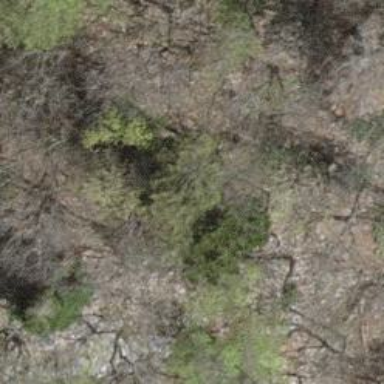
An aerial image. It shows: Cliff in nature.